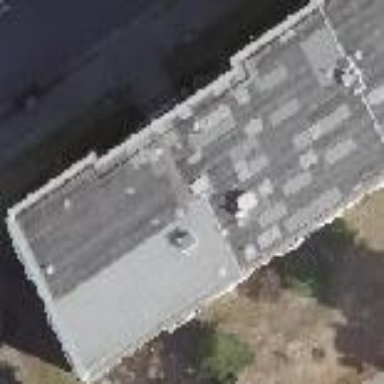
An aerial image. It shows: Grey apartment building with flat black tar paper roof.